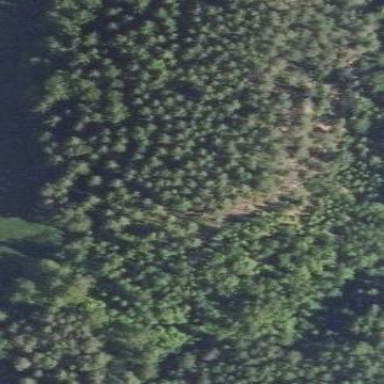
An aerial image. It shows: Beautiful woodland area.